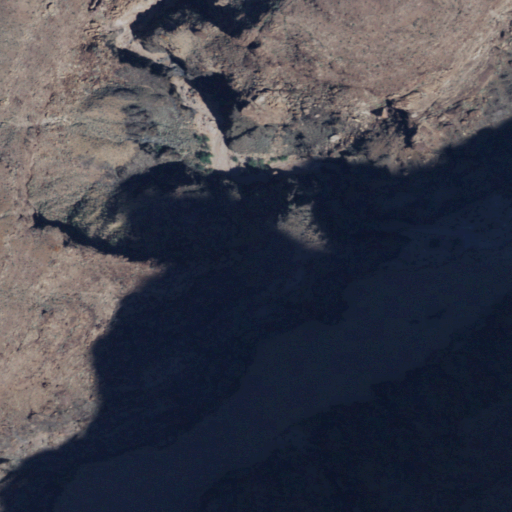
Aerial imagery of valley in Arizona named Specter Chasm containing shrub, open water, grassland, and barren land